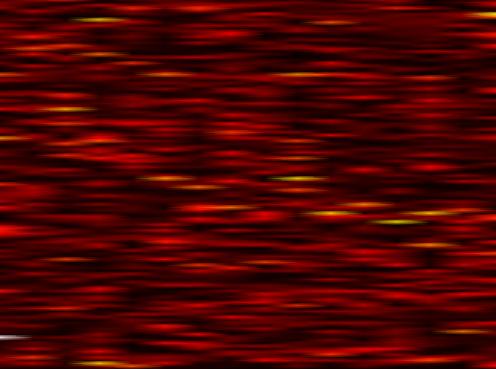
Label: UFMC